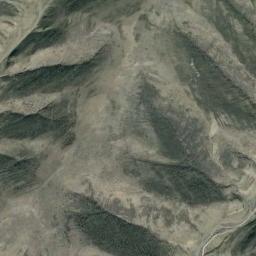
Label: mountain